Question: In my 'ActionBar', I have a 'MenuItem' that has attribute 'showAsAction="always"' as seen in the image below. Based on the connection a user has to our servers, I will be changing the text as well as color of the item.

Currently, I am able to change the text of the item very easily in 'onPrepareOptionsMenu(...)':
'''
@Override
public boolean onPrepareOptionsMenu(Menu menu) {
MenuItem item = menu.findItem(R.id.action_connection);
if(mIsConnected) {
item.setTitle(R.string.action_connected);
} else {
item.setTitle(R.string.action_not_connected);
}
return super.onPrepareOptionsMenu(menu);
}
'''
This works great and if possible, I would like to change the color of the text here as well. I've seen many posts about how to change the text of ALL the overflow items or the title to the 'ActionBar' itself but nothing about changing an individual action item PROGRAMMATICALLY. The current color is set in xml, I want to change it dynamically.
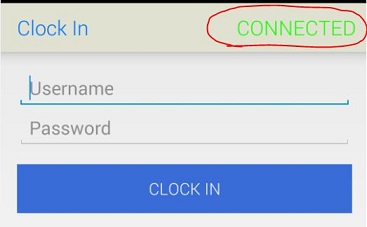
Answer: Well, each 'MenuItem' 'View' is actually <URL>, so this will make changing the text color easier.
A simple method you can use to locate a 'MenuItem' 'View' is <URL>.
A basic implementation, considering you just have that one 'MenuItem' you're interested in changing, might look something like this:
'''
private final ArrayList<View> mMenuItems = Lists.newArrayList();
private boolean mIsConnected;
@Override
public boolean onCreateOptionsMenu(Menu menu) {
// Add a your MenuItem
menu.add("Connected").setShowAsAction(MenuItem.SHOW_AS_ACTION_IF_ROOM);
// Adjust the text color based on the connection
final TextView connected = !mMenuItems.isEmpty() ? (TextView) mMenuItems.get(0) : null;
if (connected != null) {
connected.setTextColor(mIsConnected ? Color.GREEN : Color.RED);
} else {
// Find the "Connected" MenuItem View
final View decor = getWindow().getDecorView();
decor.getViewTreeObserver().addOnGlobalLayoutListener(new OnGlobalLayoutListener() {
@Override
public void onGlobalLayout() {
mIsConnected = true;
// Remove the previously installed OnGlobalLayoutListener
decor.getViewTreeObserver().removeOnGlobalLayoutListener(this);
// Traverse the decor hierarchy to locate the MenuItem
decor.findViewsWithText(mMenuItems, "Connected",
View.FIND_VIEWS_WITH_CONTENT_DESCRIPTION);
// Invalidate the options menu to display the new text color
invalidateOptionsMenu();
}
});
}
return true;
}
'''